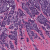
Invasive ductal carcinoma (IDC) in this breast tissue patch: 0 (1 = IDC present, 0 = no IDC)